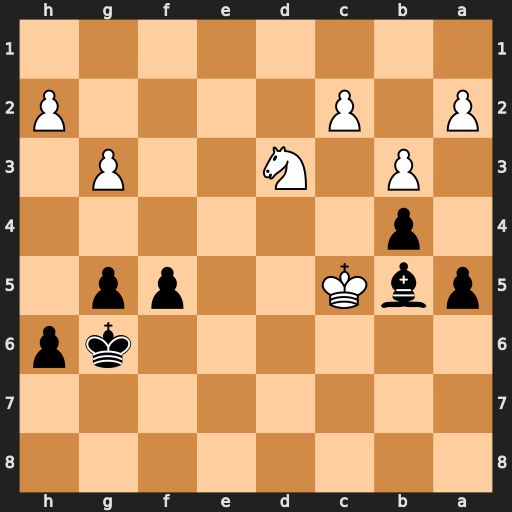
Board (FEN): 8/8/6kp/pbK2pp1/1p6/1P1N2P1/P1P4P/8
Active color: b
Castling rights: -
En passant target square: -
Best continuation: Bxd3 cxd3 f4